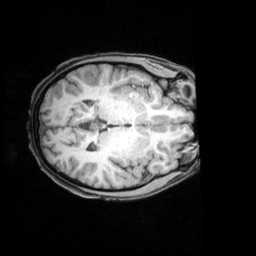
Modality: T1w
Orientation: axial
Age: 26
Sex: male
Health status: healthy